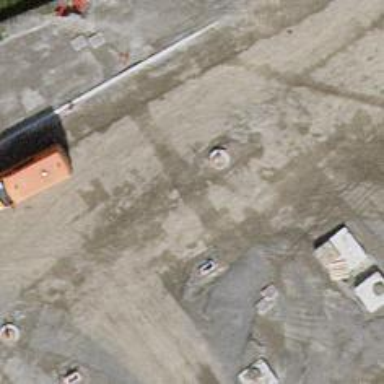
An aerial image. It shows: Bollard barrier.